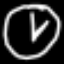
Label: clock